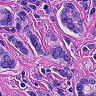
Metastatic tissue present: yes